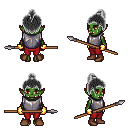
a pixel art fantasy rpg character, female body template, orc, green skin, steel chest armor, red pants, gray short topknot hairstyle, gold gloves, brown shoes, spear, four views (front, back, left, right), 2x2 character sprite sheet, small pixel art, hard edges, no anti-aliasing